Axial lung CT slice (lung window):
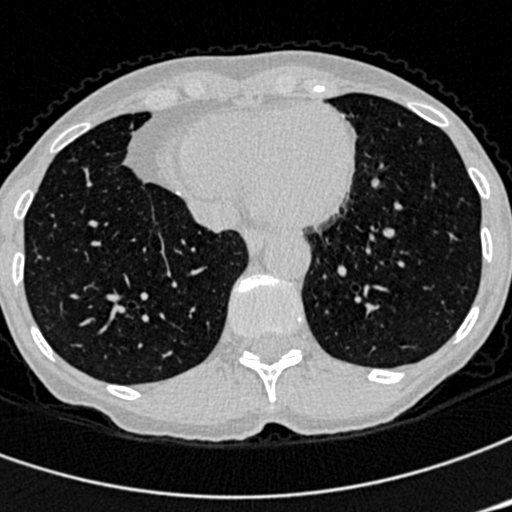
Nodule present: no